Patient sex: M
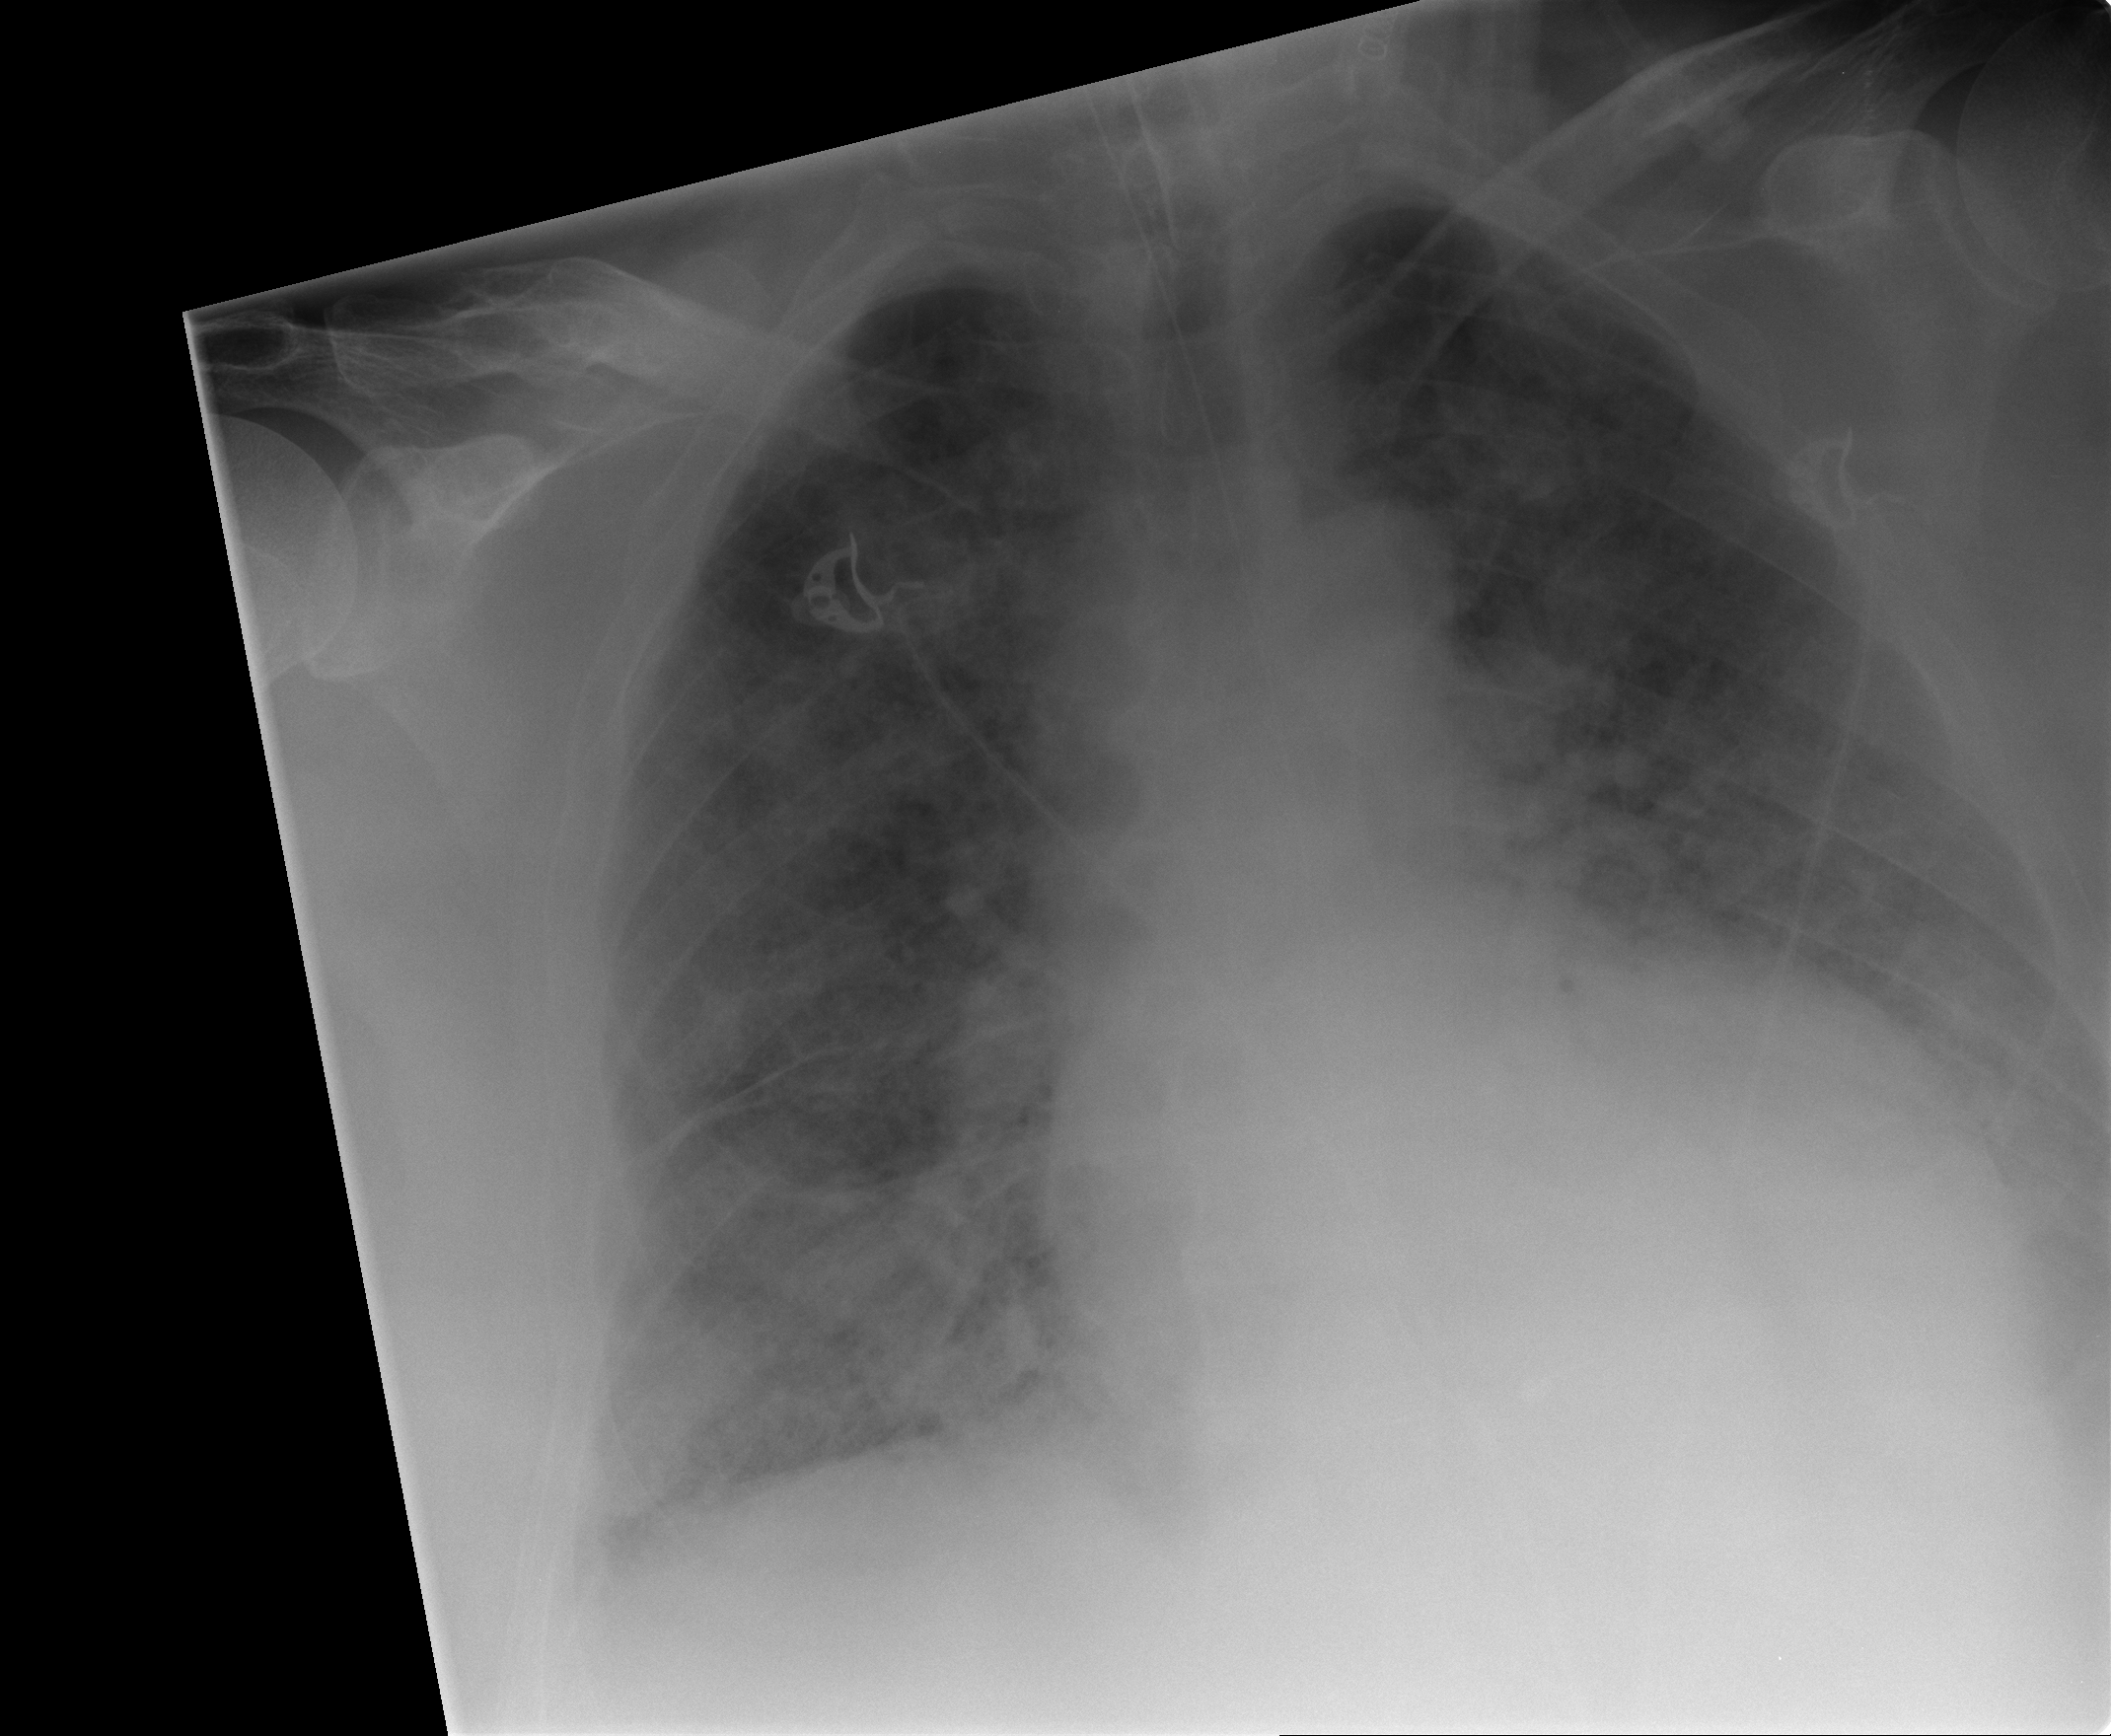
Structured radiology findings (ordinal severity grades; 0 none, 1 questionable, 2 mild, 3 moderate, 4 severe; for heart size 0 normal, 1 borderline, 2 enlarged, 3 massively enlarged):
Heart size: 2
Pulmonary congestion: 2
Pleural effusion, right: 1
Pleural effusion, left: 1
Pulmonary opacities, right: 3
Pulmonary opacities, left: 3
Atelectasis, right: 2
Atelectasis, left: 2